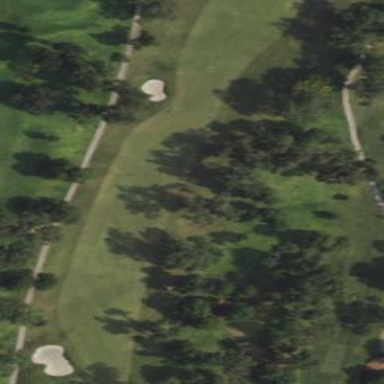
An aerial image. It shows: Golf fairway surrounded by grass.